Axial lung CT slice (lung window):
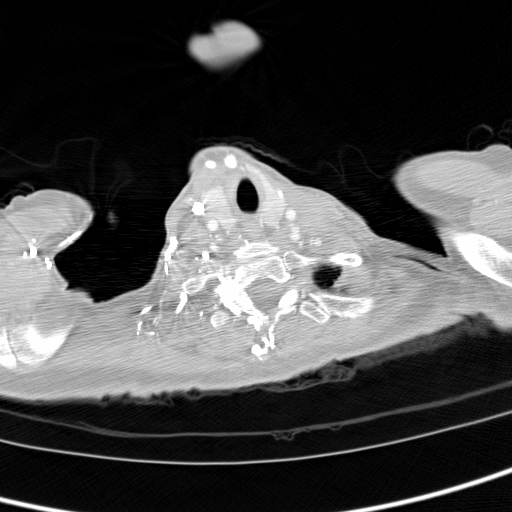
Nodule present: no